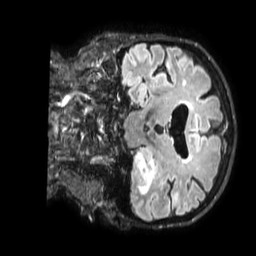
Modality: FLAIR
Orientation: coronal
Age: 72
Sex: female
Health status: ill
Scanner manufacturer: philips
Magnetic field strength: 3 T
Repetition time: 4.8 s
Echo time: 0.34 s